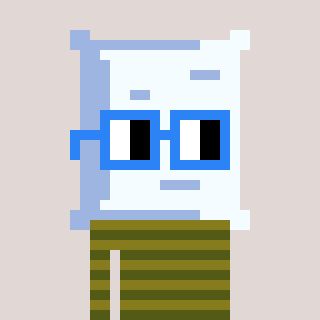
a pixel art character with square blue glasses, a pillow-shaped head and a gunk-colored body on a warm background